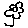
Label: flower